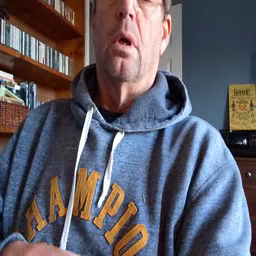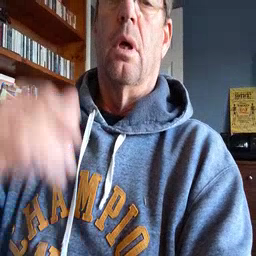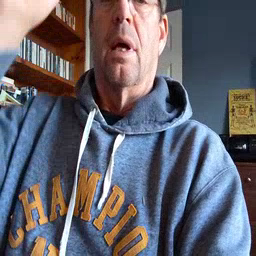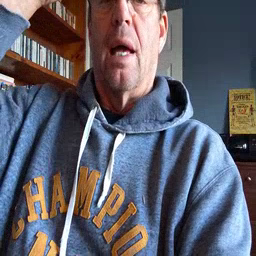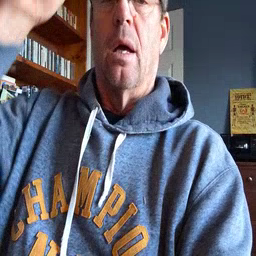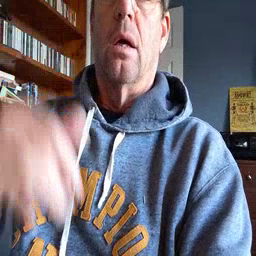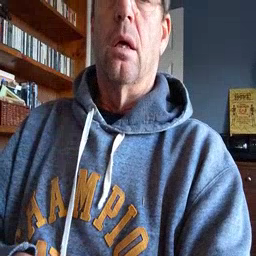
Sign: cow